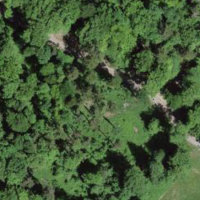
EUNIS habitat code: 41
Species observed at this site:
Allium ursinum
Campanula trachelium
Oxalis acetosella
Luzula sylvatica